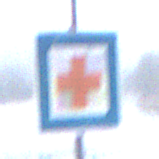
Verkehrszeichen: ErsteHilfe
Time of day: MorningAfternoon
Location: Outdoor (Suburban)
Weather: Overcast
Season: NotSpecified
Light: Natural